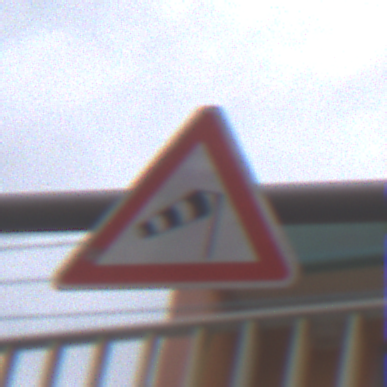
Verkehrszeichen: SeitenwindVonRechts
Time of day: Midday
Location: Outdoor (Urban)
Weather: Overcast
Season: NotSpecified
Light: Natural